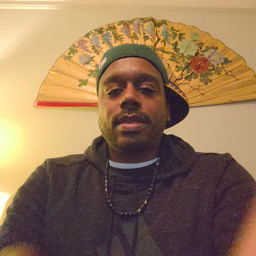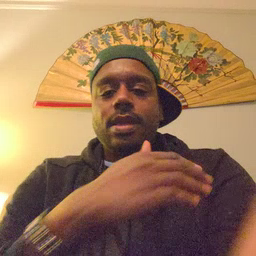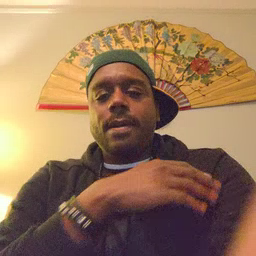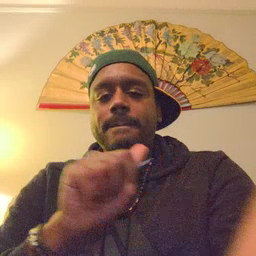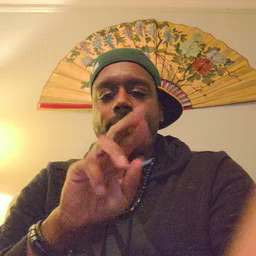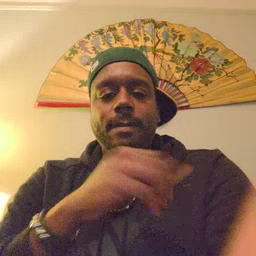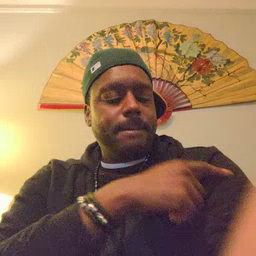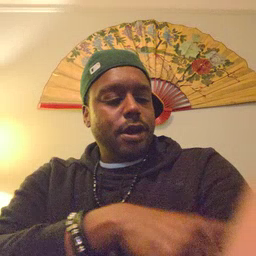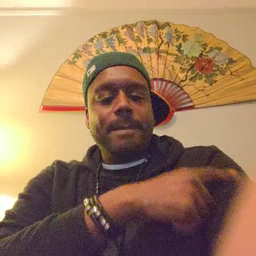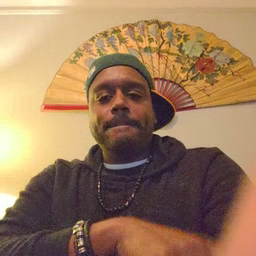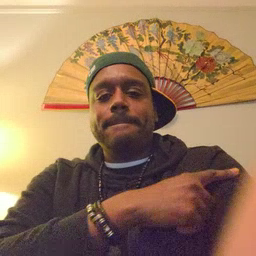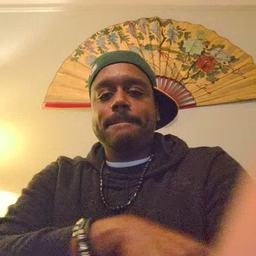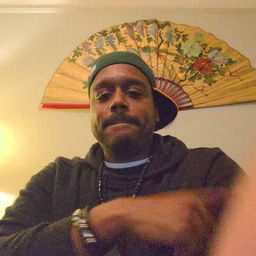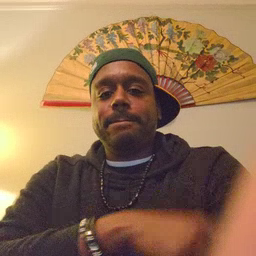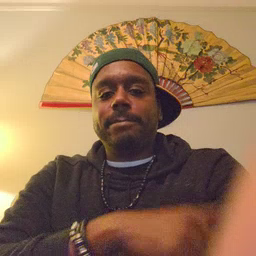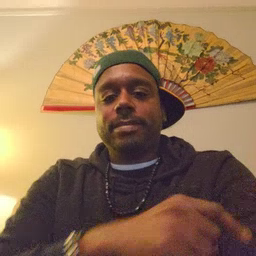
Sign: arm